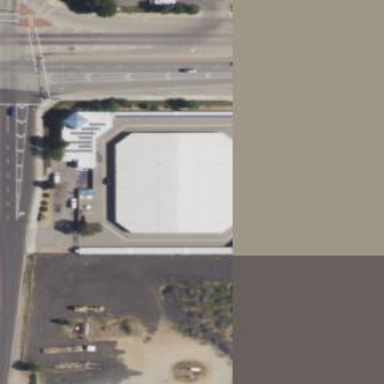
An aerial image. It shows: Warehouse building used for storing goods.